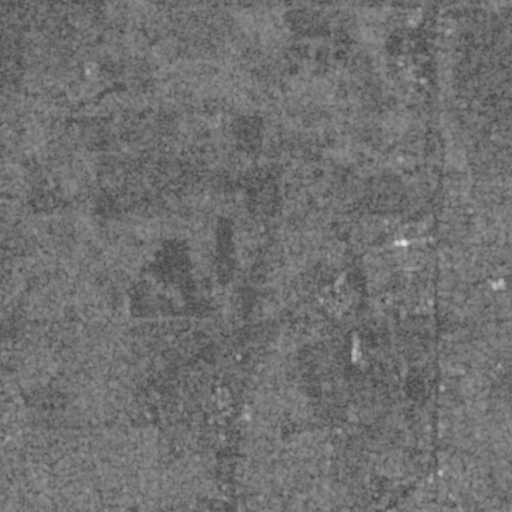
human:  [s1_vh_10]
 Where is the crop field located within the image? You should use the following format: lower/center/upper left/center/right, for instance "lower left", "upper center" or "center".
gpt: The crop field is located in the center of the image.
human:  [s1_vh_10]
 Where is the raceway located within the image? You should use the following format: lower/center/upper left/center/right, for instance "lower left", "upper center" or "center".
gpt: The raceway is located in the lower right of the image.
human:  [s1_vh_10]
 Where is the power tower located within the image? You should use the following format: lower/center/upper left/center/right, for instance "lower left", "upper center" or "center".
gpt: There is no power tower in the image.

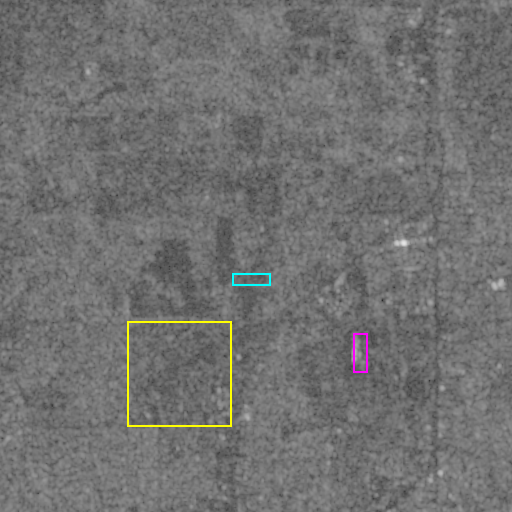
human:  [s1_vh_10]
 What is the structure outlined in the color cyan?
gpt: The structure outlined in cyan is a crop field.
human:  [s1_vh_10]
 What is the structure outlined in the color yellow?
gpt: The structure outlined in yellow is a park.
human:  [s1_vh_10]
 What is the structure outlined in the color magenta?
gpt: The structure outlined in magenta is a building.
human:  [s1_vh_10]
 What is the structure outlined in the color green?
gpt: There is no green outline.